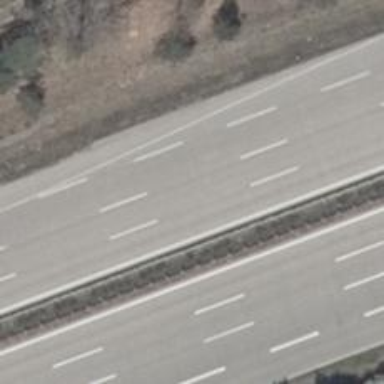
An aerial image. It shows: Motorway with concrete surface.